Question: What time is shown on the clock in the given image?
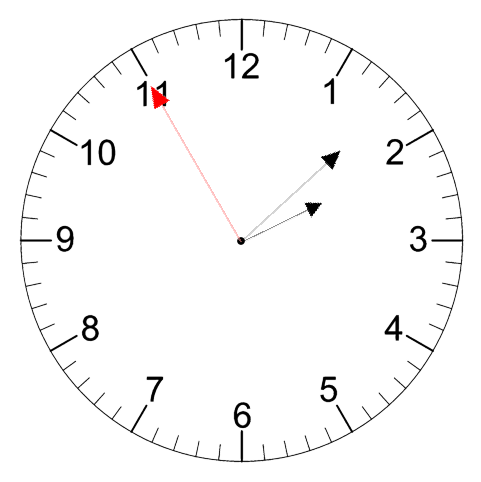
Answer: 02:07:55